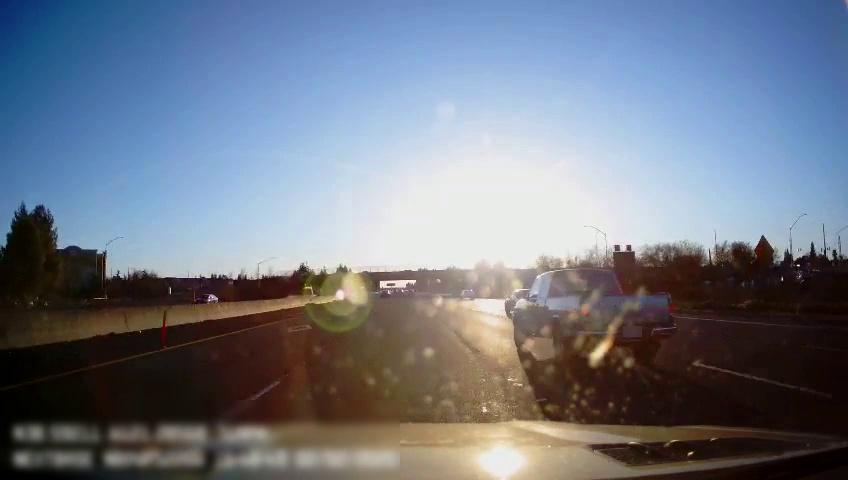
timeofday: Day
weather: Sunny
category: Drivable Space
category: Vehicles | Car
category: Vehicles | Car
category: Vehicles | Truck
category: Vehicles | SUV
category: Lanes | Alternate Lane
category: Lanes | Alternate Lane
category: Lanes | Current Lane
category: Lanes | Current Lane
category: Lanes | Alternate Lane
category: Lanes | Alternate Lane
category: Traffic | Signs